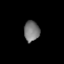
Tissue: lung
Cell type: Endothelial cells
Senescence score: 0.5746
Nuclear area (px): 308
Mean DAPI intensity: 121.292